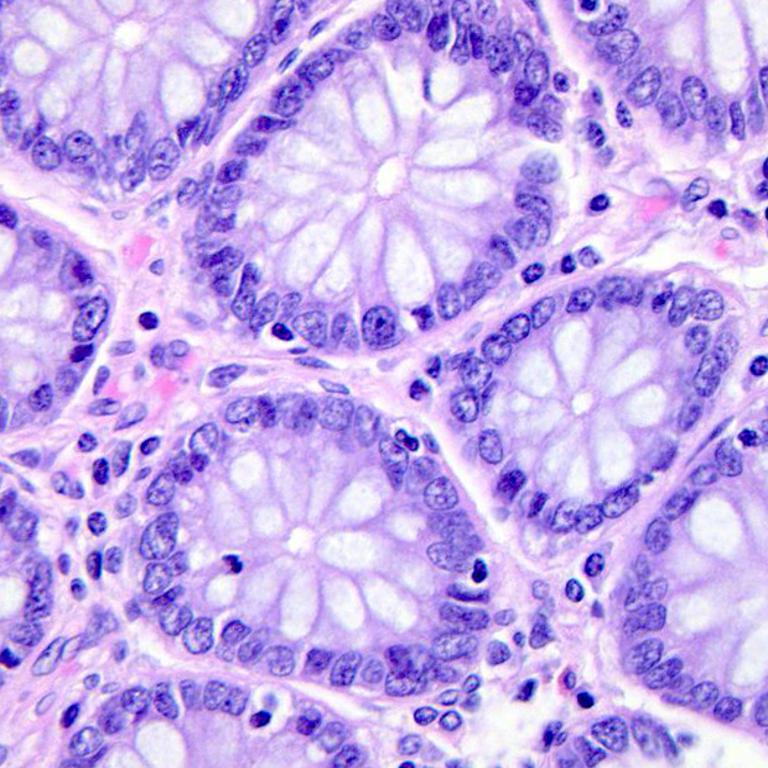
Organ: colon
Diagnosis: benign